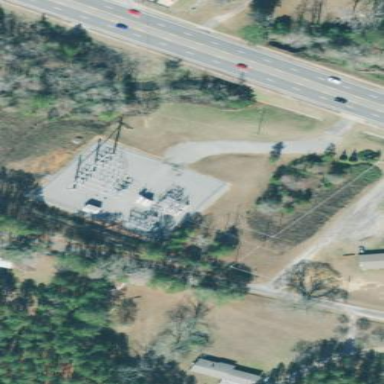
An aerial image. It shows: Distribution substation surrounded by fence.